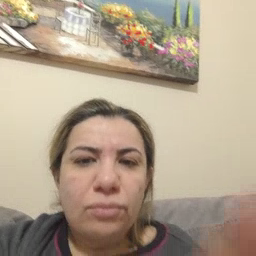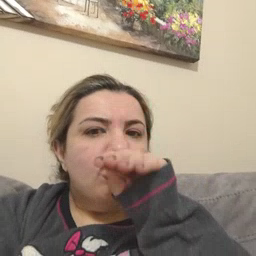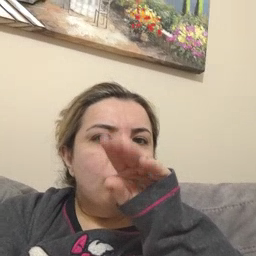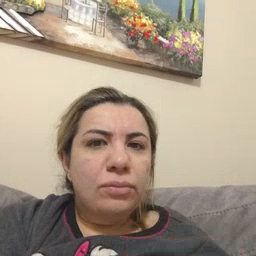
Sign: goose